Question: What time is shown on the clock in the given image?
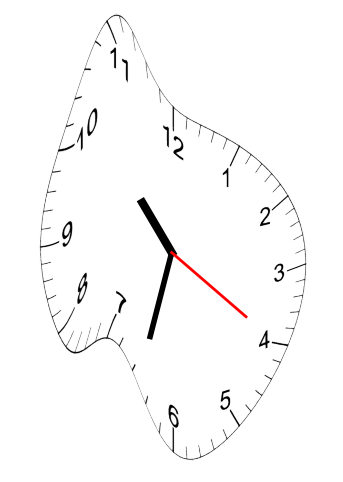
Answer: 10:32:20